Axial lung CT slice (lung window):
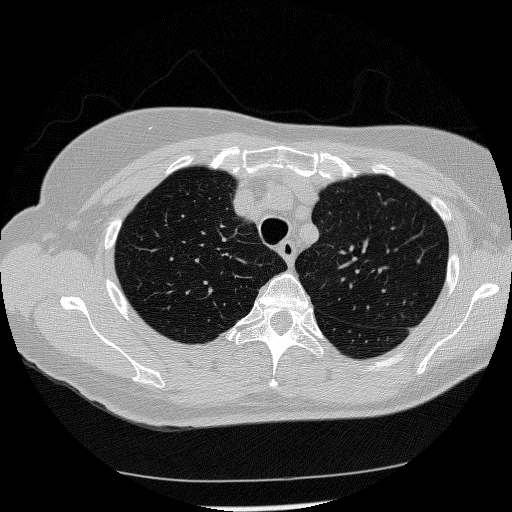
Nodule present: no